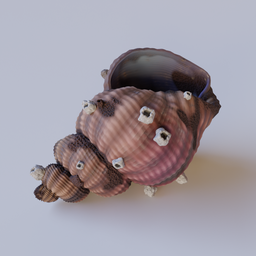
Label: animals